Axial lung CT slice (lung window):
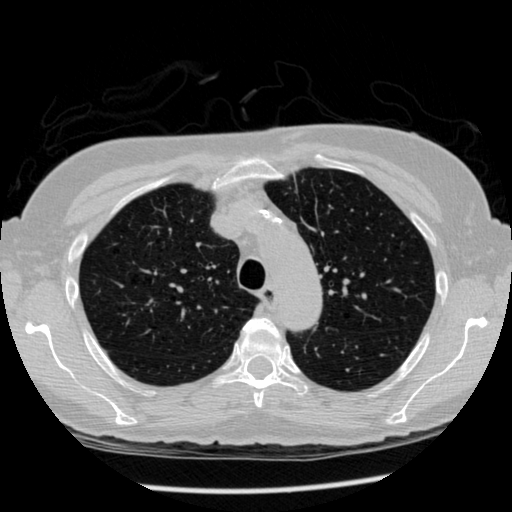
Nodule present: no